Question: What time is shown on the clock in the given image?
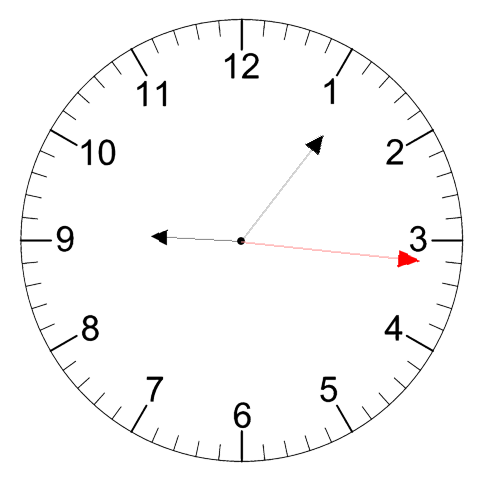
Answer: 09:06:16